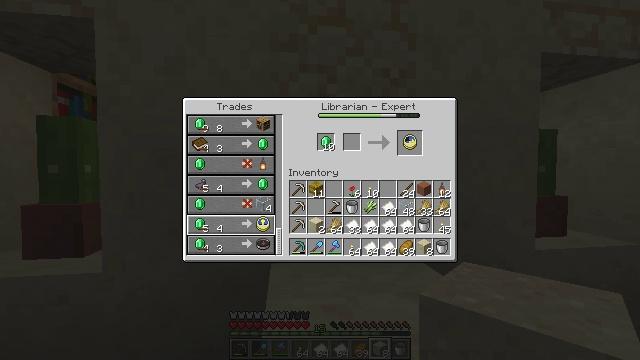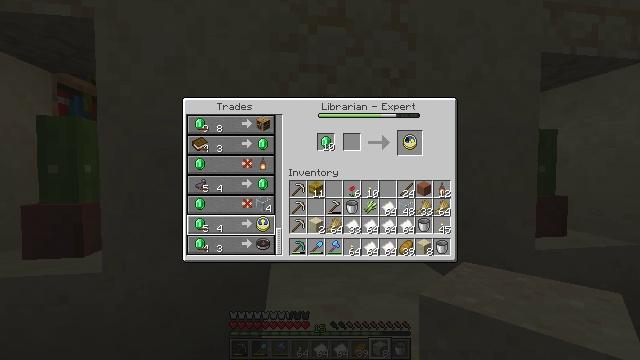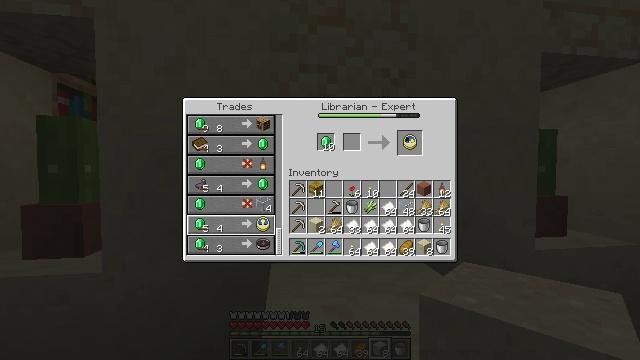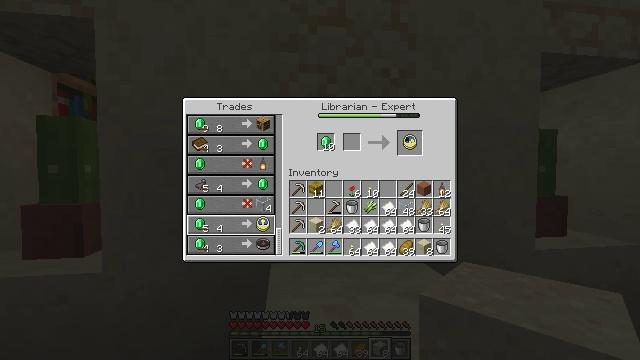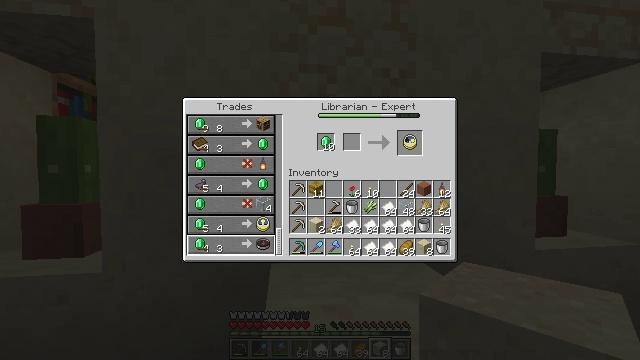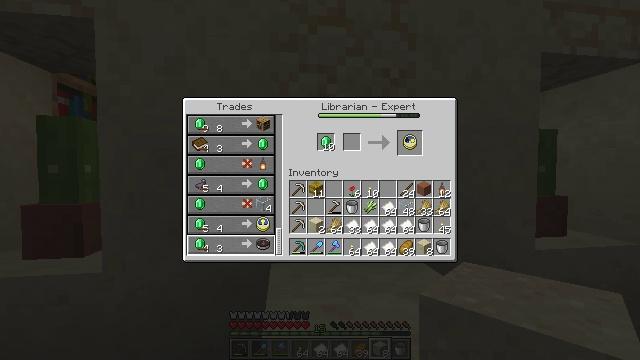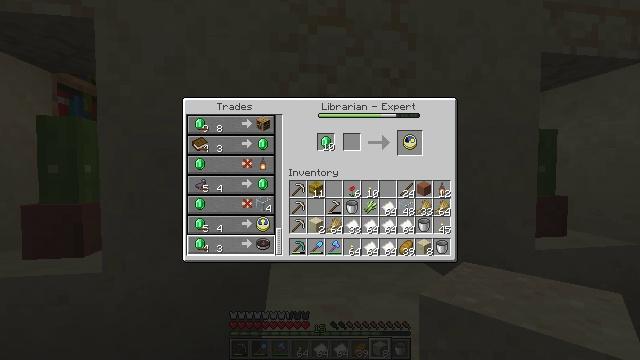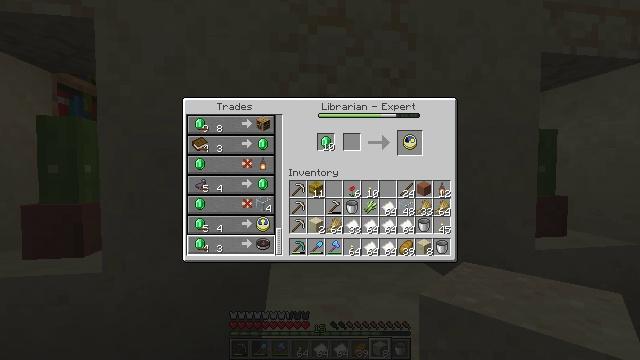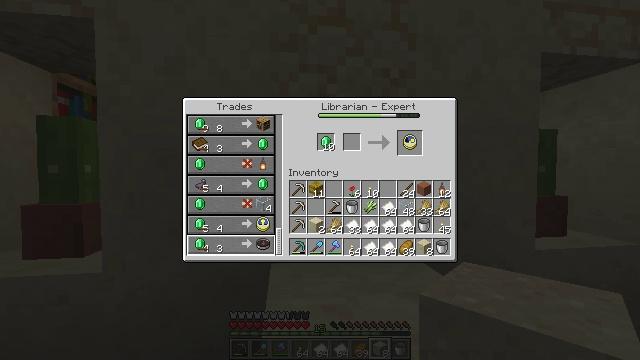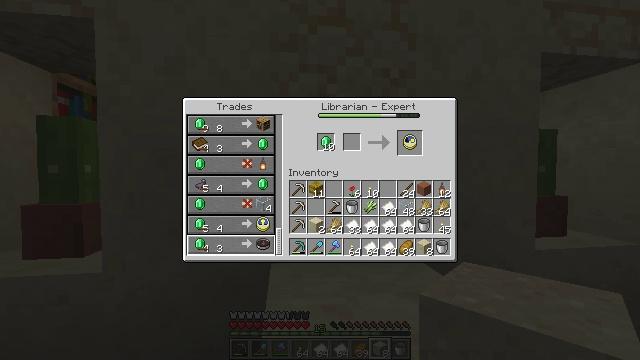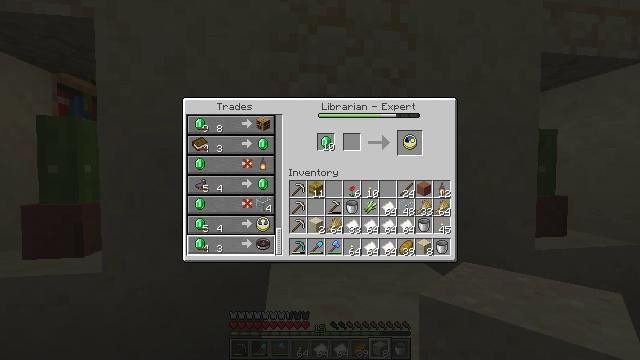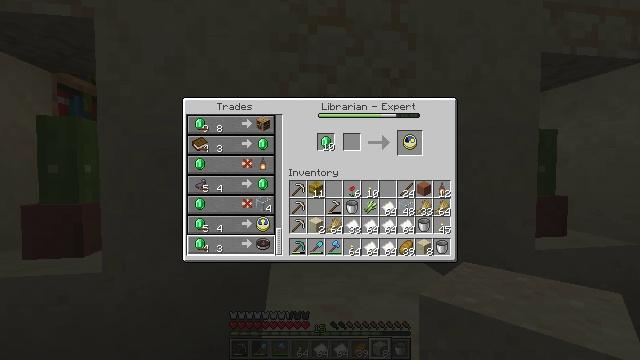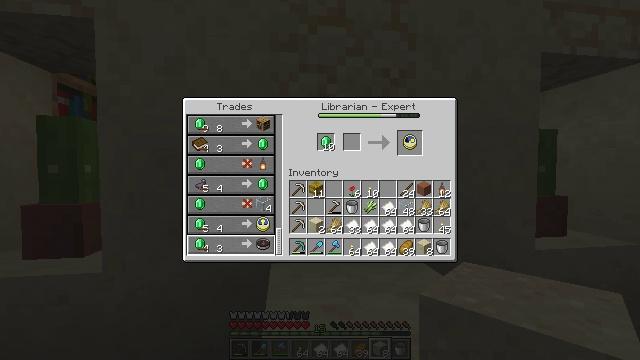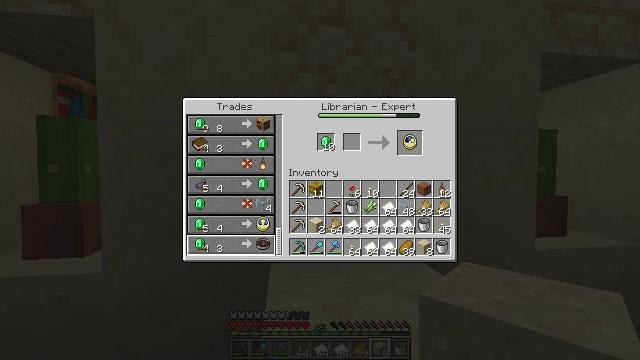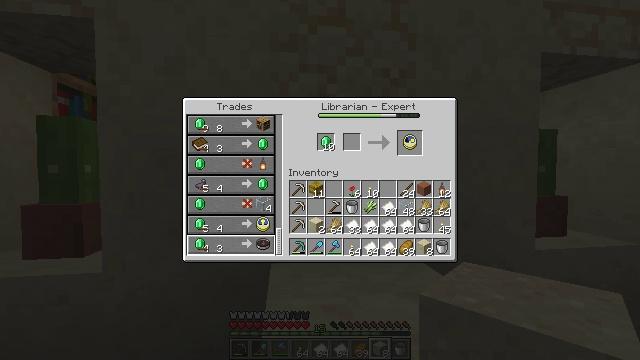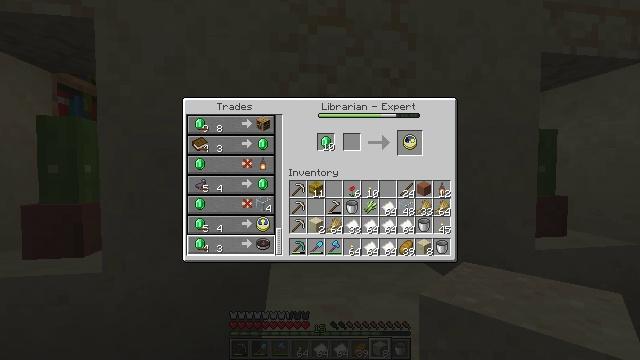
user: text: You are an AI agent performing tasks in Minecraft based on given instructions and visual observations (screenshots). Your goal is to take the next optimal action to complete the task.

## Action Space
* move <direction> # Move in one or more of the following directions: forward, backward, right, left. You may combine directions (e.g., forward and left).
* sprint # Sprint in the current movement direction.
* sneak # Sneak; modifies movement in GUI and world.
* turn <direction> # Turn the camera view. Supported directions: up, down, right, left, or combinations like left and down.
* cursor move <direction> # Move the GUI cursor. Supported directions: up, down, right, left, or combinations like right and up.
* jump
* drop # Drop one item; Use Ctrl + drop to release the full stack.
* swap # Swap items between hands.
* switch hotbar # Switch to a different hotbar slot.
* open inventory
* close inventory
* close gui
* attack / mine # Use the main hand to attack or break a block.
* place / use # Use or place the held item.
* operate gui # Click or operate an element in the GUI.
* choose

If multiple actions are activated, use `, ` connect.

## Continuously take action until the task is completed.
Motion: motion action
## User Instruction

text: Craft a compass on the crafting table with the necessary materials.
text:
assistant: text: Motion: no_op
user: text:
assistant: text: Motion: no_op
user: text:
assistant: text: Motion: no_op
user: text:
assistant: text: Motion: no_op
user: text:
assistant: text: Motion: no_op
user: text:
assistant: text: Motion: no_op
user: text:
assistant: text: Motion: no_op
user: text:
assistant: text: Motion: no_op
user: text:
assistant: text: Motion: no_op
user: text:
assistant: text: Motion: no_op
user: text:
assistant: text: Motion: no_op
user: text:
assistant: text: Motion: no_op
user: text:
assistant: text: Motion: no_op
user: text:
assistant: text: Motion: no_op
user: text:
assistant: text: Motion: no_op
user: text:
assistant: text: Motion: no_op
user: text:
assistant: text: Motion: no_op
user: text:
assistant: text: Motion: no_op
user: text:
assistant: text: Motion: no_op
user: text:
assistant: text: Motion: no_op
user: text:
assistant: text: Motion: no_op
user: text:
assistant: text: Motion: no_op
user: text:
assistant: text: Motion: no_op
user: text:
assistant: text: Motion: no_op
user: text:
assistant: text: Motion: no_op
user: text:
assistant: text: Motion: no_op
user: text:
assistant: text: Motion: no_op
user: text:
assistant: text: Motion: no_op
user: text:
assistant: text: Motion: no_op
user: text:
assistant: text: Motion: no_op